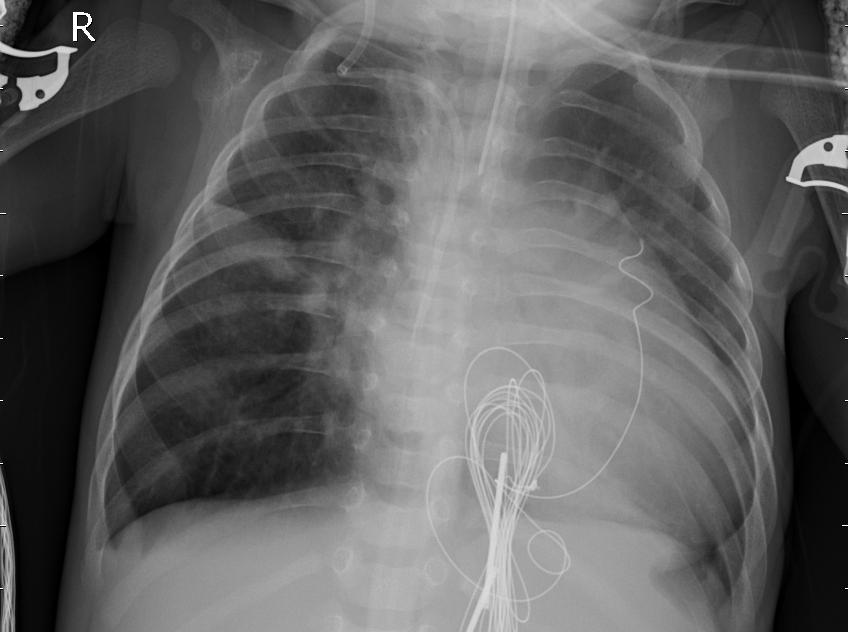
Diagnosis: PNEUMONIA